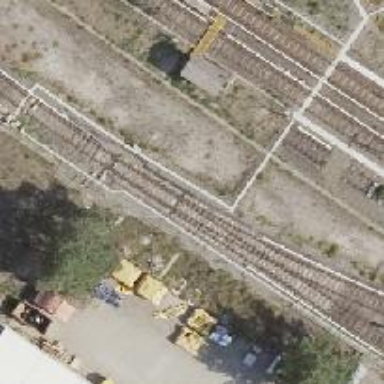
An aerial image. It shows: Railway switch.